Field crop: tomato
Growth stage: 2
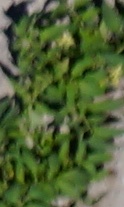
Species: tomato